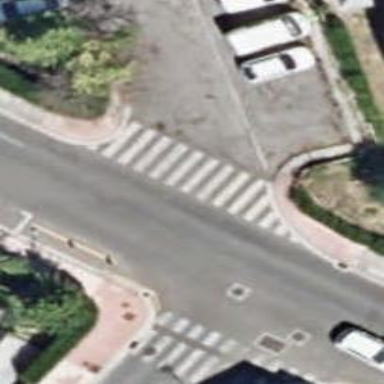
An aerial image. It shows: Uncontrolled road crossing.